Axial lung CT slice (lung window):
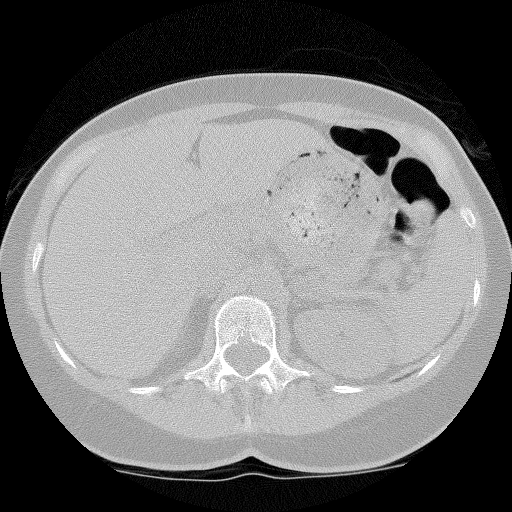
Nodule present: no